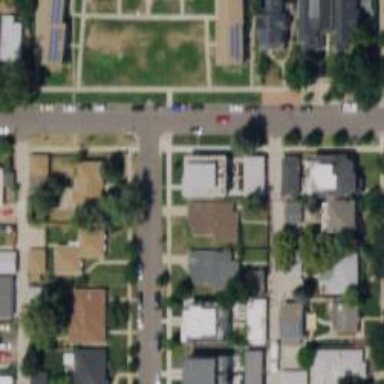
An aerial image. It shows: Residential road with separate sidewalk.